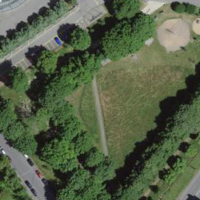
EUNIS habitat code: 53
Species observed at this site:
Aesculus hippocastanum